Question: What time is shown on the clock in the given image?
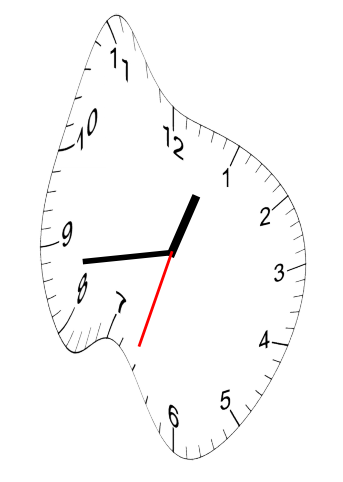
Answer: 12:43:33